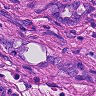
Metastatic tissue present: yes